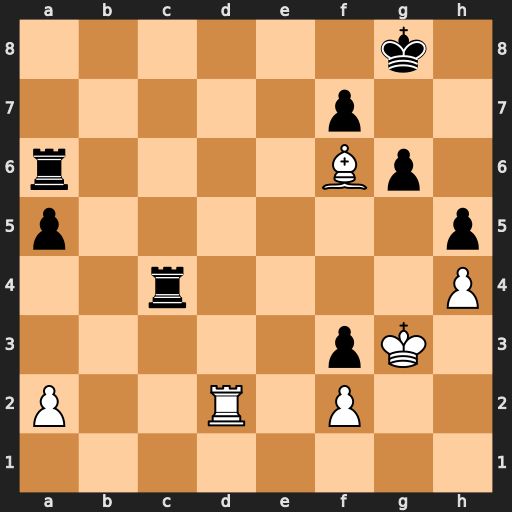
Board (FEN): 6k1/5p2/r4Bp1/p6p/2r4P/5pK1/P2R1P2/8
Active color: w
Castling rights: -
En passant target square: -
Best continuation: Rd8+ Kh7 Rh8#